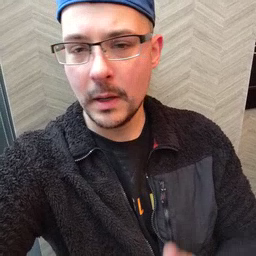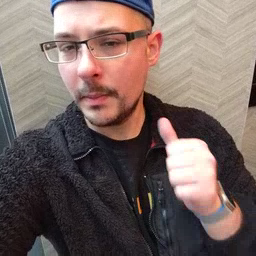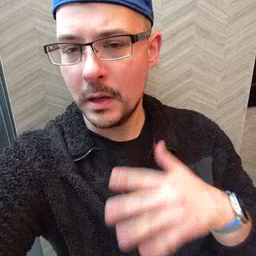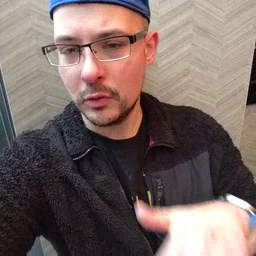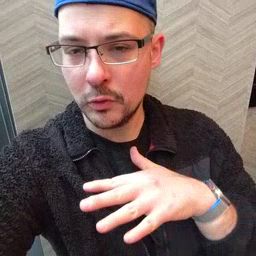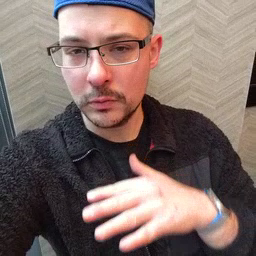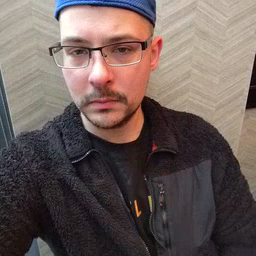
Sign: backyard